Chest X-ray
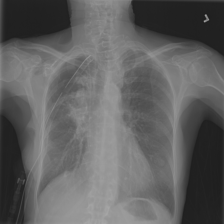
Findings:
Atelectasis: negative
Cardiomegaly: negative
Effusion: negative
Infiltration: negative
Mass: negative
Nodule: negative
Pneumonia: negative
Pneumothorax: positive
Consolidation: negative
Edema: negative
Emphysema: negative
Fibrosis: negative
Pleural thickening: negative
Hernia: negative